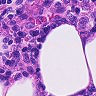
Metastatic tissue present: no